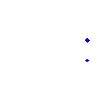
Particle: kaon